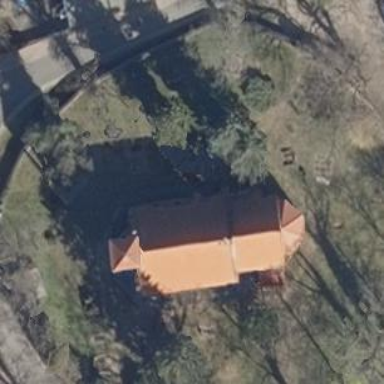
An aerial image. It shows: Building that is place of worship.